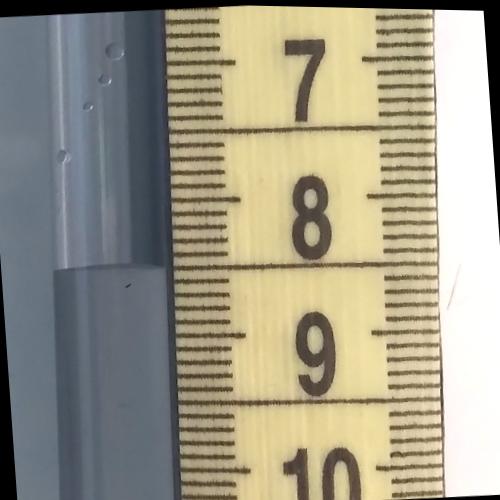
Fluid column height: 8.5 cm